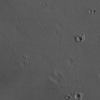
Atmospheric dust classification: not_dusty